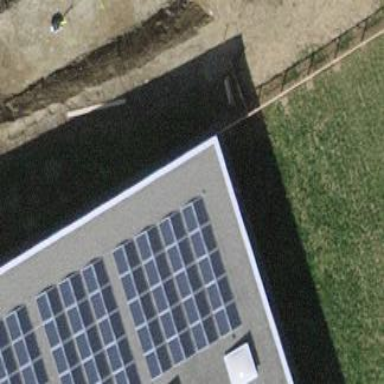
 consisting of solar photovoltaic panels."